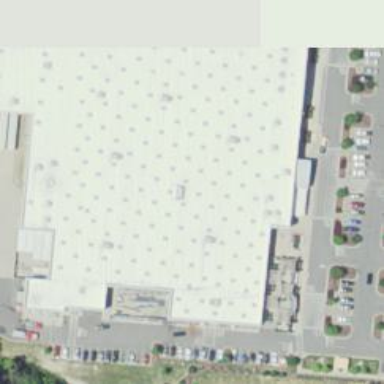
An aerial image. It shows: Building that houses supermarket.